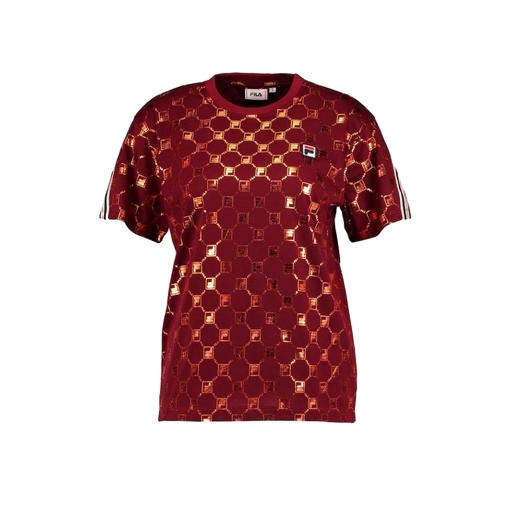
multicolor women's boxy lamé jacquard t-shirt gold, red patterned tee, patterned tee, white background